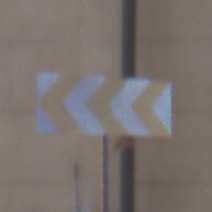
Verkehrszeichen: RichtungstafelnInKurvenGrossRechts
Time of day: MorningAfternoon
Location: Outdoor (Urban)
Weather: PartlyCloudy
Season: NotSpecified
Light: Natural